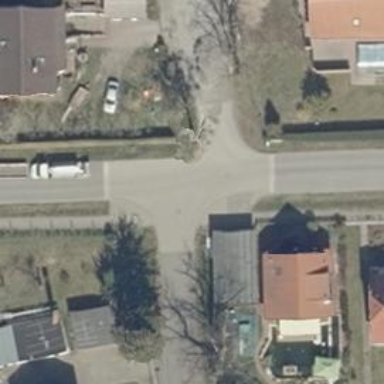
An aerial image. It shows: Residential road.